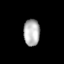
Tissue: lung
Cell type: T cells
Senescence score: 0.2288
Nuclear area (px): 426
Mean DAPI intensity: 178.655